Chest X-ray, PA view. Patient: 39 years old, sex M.
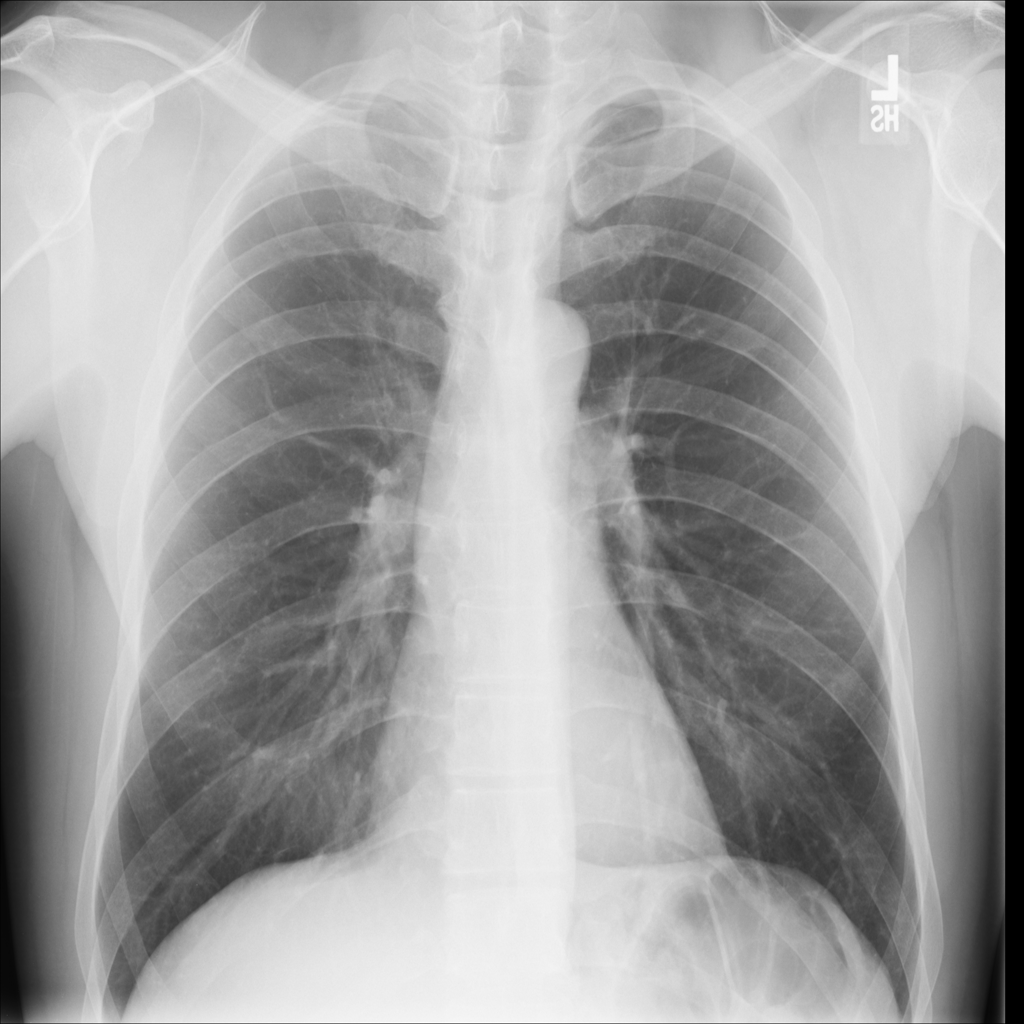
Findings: No Finding